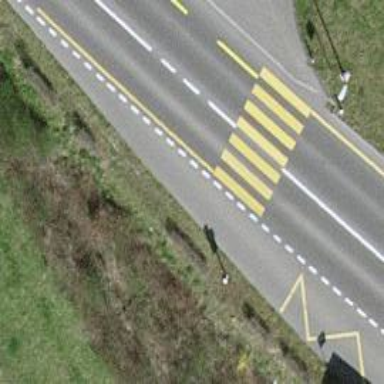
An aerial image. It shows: Crossing on the road.